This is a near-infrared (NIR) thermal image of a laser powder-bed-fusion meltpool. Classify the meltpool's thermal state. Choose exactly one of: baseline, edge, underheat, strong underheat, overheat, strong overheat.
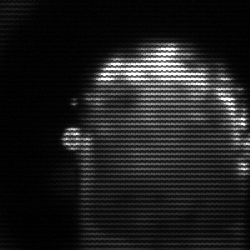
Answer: baseline